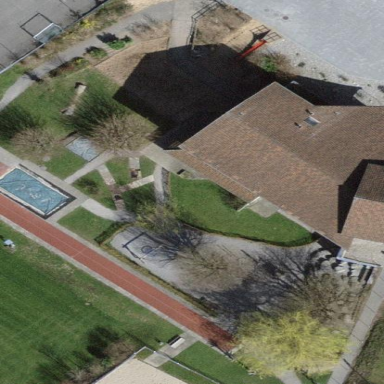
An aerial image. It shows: Playground area for leisure activities on the land.